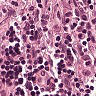
Metastatic tissue present: no